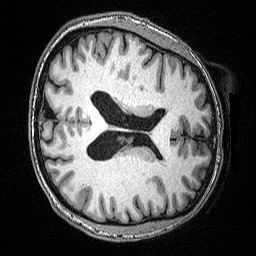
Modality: T1w
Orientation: axial
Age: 32
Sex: male
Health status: healthy
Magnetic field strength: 3 T
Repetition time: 2.53 s
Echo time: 0.00331 s